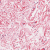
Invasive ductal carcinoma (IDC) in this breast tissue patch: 0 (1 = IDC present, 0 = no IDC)